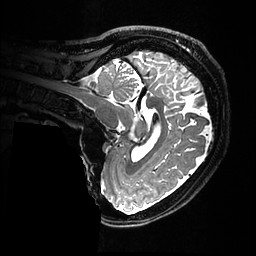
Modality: T2w
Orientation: sagittal
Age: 52
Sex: female
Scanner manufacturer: ge
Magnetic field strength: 3 T
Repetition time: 3.202 s
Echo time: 0.06643 s